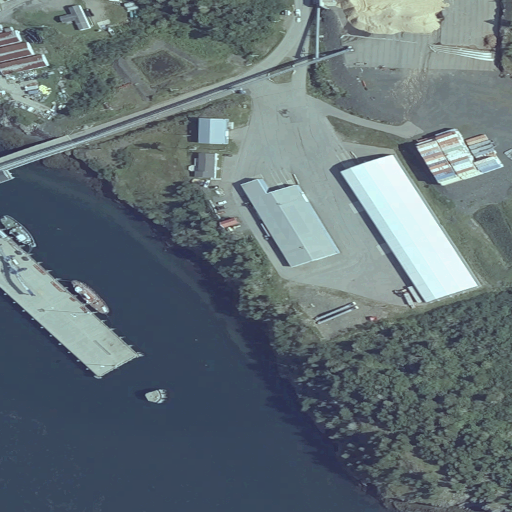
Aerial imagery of cliff(s) in Maine named Estes Head containing open water, high intensity development, mixed forest, medium intensity development, barren land, deciduous forest, grassland, shrub, low intensity development, and evergreen forest